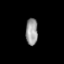
Tissue: lung
Cell type: Endothelial cells
Senescence score: 0.6634
Nuclear area (px): 316
Mean DAPI intensity: 153.263